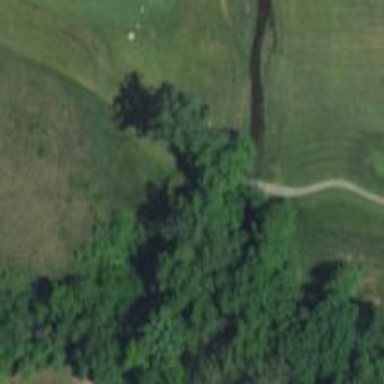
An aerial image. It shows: Path for both roads and golfers.